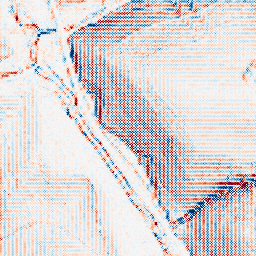
Category: wavelet
Decomposition family: wavelet_biorthogonal
Decomposition parameters: wavelet: bior1.3
level: 1
Upsampling method: bicubic_3x
Upsampling parameters: scale: 3
Upsampling scale: 3